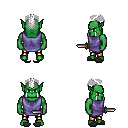
a pixel art fantasy rpg character, male body template, orc, green skin, chain tabard jacket, gold greaves, white short mohawk hairstyle, gray slippers, dagger, four views (front, back, left, right), 2x2 character sprite sheet, small pixel art, hard edges, no anti-aliasing